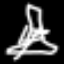
Label: The Eiffel Tower